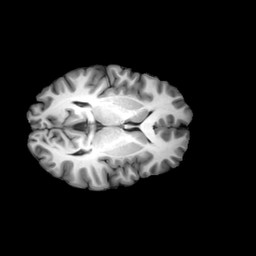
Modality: T1w
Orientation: axial
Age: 32
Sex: female
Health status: ill